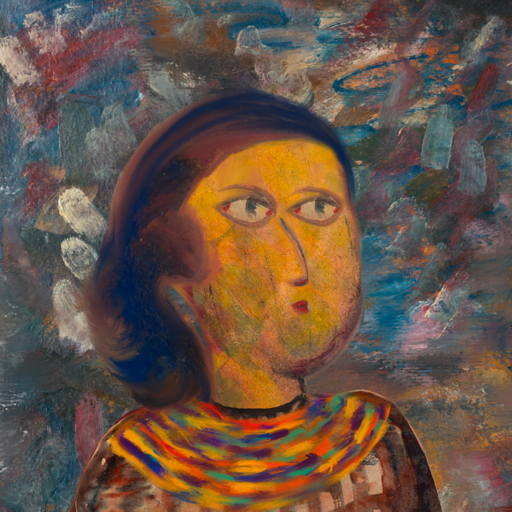
Background: Boggyland, Head And Neck Side: Gypsy_Mother, Face Side: GypsyMother, Bust: Orphan, Hair Side: Mother_And_Son_Son, Head Accessory: Blank, Second Necklace: An_Impression_2, Necklace: Blank, Baby: Blank